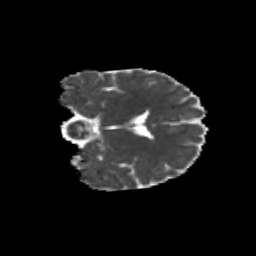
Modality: MD
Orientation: coronal
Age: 11
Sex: male
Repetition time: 9.512 s
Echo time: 0.089 s